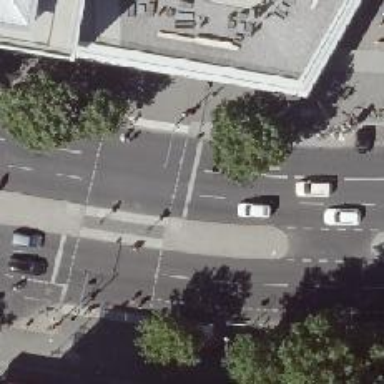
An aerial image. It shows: Road with traffic signals.